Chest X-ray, PA view. Patient: 27 years old, sex M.
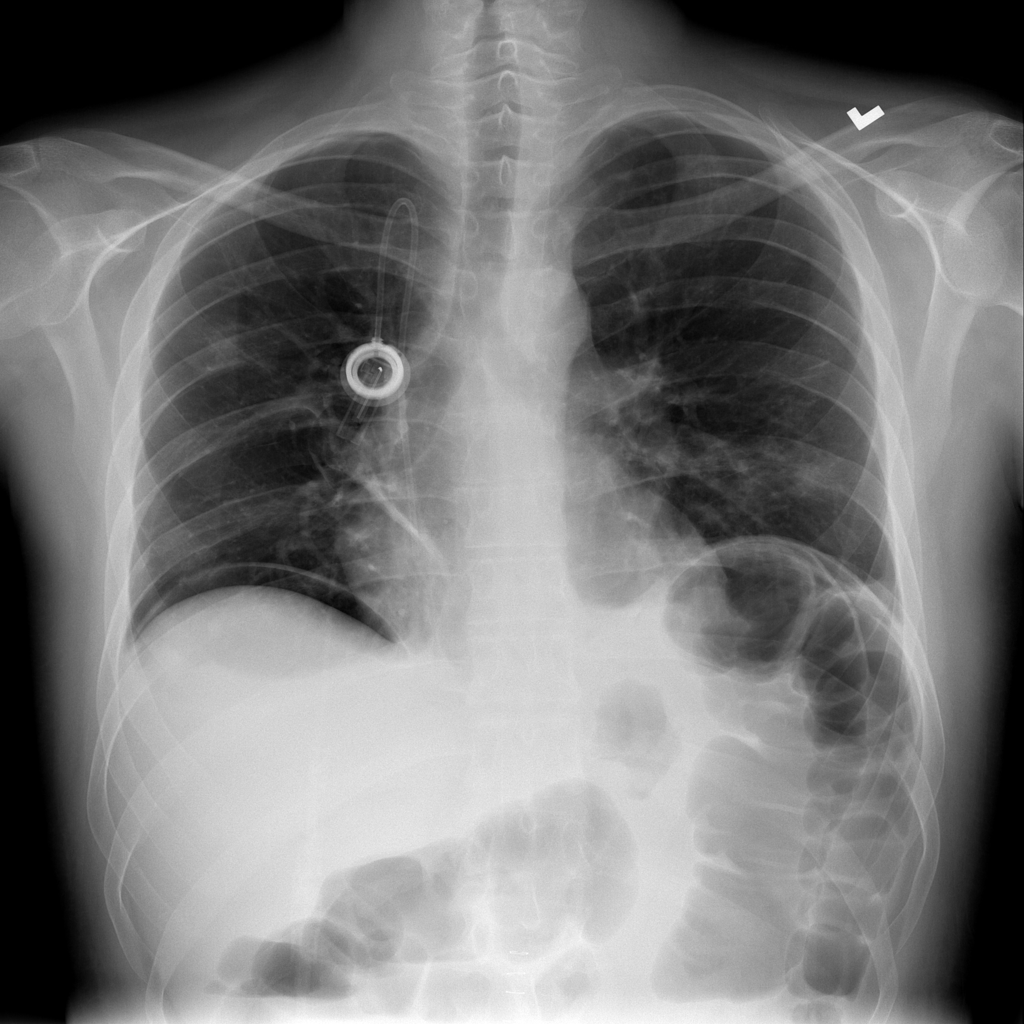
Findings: Atelectasis, Effusion, Infiltration